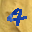
Label: 4